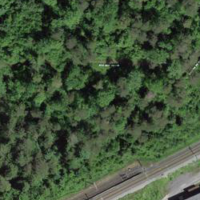
EUNIS habitat code: 44
Species observed at this site:
Cephalanthera longifolia